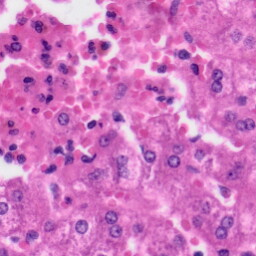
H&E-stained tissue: Liver